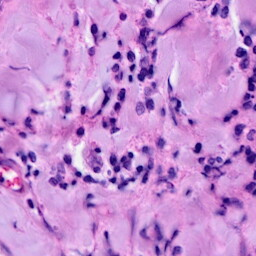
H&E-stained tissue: Breast